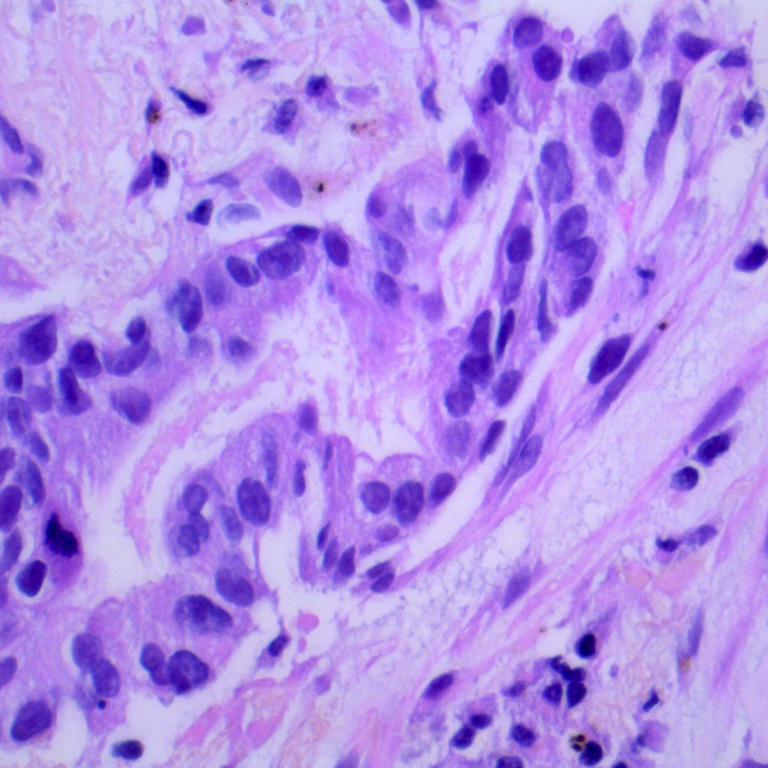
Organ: lung
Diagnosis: adenocarcinomas